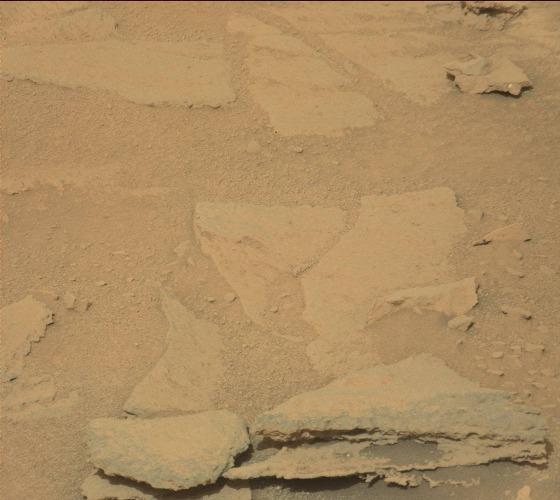
Terrain classes present: Bedrock, Gravel / Sand / Soil, Rock, Shadow